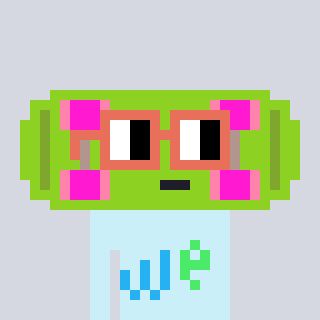
a pixel art character with square orange glasses, a skateboard-shaped head and a cold-colored body on a cool background